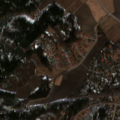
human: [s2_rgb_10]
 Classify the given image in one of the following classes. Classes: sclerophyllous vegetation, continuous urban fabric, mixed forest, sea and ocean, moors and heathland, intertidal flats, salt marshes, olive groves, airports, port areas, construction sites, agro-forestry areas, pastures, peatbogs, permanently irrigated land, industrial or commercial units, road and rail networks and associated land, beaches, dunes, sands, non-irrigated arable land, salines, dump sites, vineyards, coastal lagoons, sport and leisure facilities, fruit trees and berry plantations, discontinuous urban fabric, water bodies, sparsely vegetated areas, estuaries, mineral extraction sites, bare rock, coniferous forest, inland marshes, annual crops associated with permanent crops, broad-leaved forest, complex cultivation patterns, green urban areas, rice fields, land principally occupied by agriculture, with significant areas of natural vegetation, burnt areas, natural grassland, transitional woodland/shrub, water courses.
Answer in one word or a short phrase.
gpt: discontinuous urban fabric, non-irrigated arable land, mixed forest